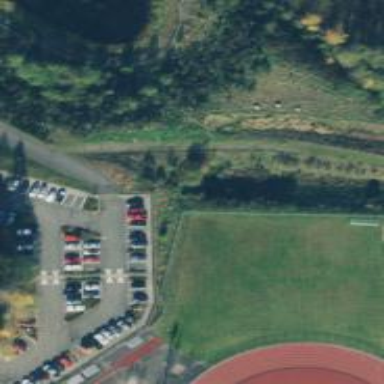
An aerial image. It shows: Pitch for leisure activities.